Question: I have this code:
'''
<% flash.each do |type, message| %>
<div class="alert <%= flash_class type %>">
<button class="close" data-dismiss="alert">x</button>
<%= message + " " + type %>
</div>
<% end %>
'''
to display flash messages, and in the application_helper I have this:
'''
module ApplicationHelper
def flash_class(type)
case type
when :alert
"alert-danger"
when :notice
"alert-success"
else
"alert-info"
end
end
end
'''
If I intentionally do this '<div class="alert <%= flash_class :alert %>">' it displays with the proper colour (result of the correct class in the html). Otherwise I always get this result:

I'm new at ruby-on-rails so I must have missed something simple, but I don't know what. Any help?
I'm using ruby 2.1.2 and rails 4.1.5.
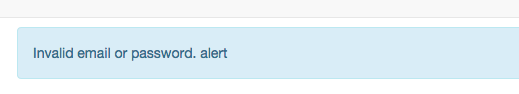
Answer: The flash type has changed in (I think) Rails 4, it's a string, you're comparing symbols, so it'll never match.
Try this, it'll handle both:
'''
def flash_class(type)
case type
when :alert, 'alert'
"alert-danger"
when :notice, 'notice'
"alert-success"
else
"alert-info"
end
end
'''